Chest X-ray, PA view. Patient: 46 years old, sex M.
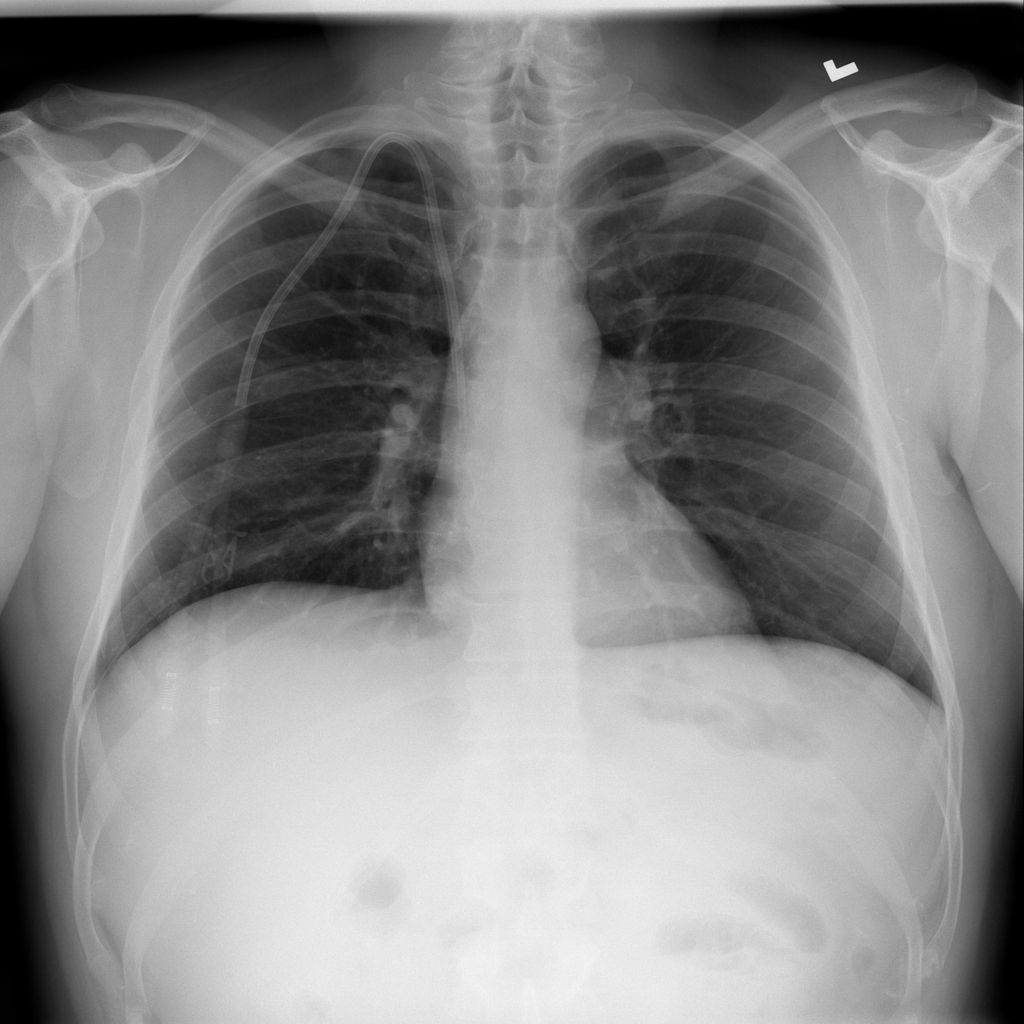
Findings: No Finding